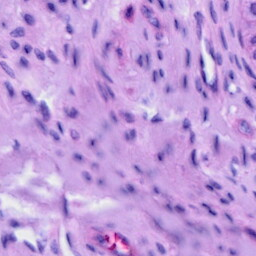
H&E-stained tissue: Cervix